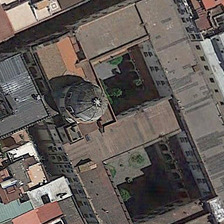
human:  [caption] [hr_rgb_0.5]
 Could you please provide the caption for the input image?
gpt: the grey round building is a church .

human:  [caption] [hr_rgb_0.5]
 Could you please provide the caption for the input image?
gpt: the grey round building is a church .

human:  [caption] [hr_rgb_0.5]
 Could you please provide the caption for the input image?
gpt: there are many residential areas around the church .

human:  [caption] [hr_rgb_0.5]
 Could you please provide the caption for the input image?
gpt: there are many residential areas around the church .

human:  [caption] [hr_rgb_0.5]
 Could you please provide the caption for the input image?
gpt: the grey round building is a church .